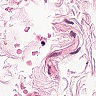
Metastatic tissue present: no